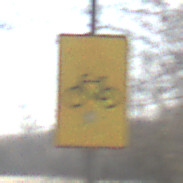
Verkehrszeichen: RadverkehrOhnePfeilsymbol
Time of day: MorningAfternoon
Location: Outdoor (Nature)
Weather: Clear
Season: Winter
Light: Natural